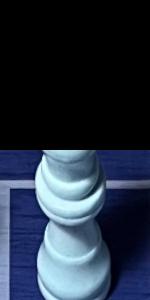
Label: King_White